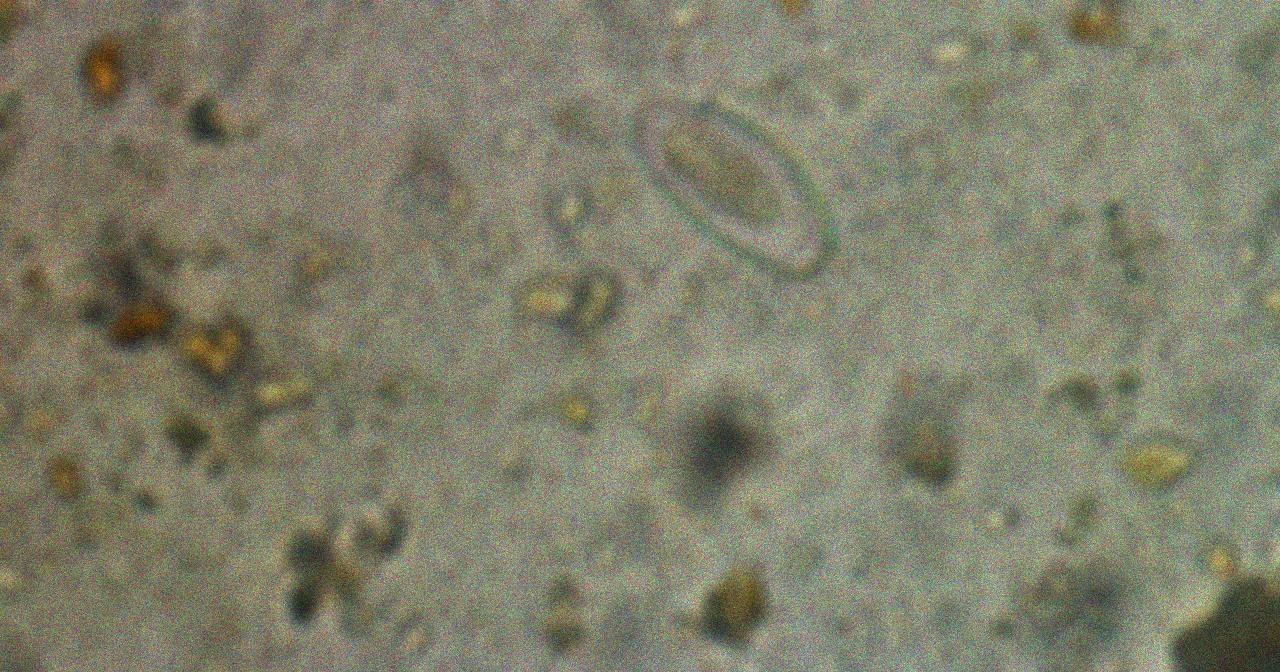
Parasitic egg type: Enterobius vermicularis